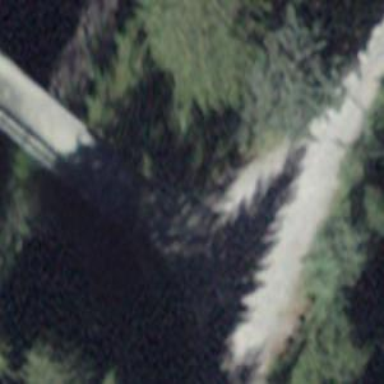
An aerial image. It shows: Concrete bridge over grade1 track.